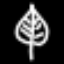
Label: leaf